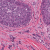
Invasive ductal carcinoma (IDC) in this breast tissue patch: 0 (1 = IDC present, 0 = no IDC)